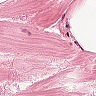
Metastatic tissue present: no